Question: I am creating a nightly build powershell script for an android app. It will behave like this:
1. Get latest code from github
2. build the android .apk file
3. copy that apk file into a builds folder
This script will be run every night by a windows scheduled task.
I'm having trouble with automatically getting the latest code. I am being prompted for credentials. How can I write a nightly build script that includes my credentials so that I dont have type them in every single time?

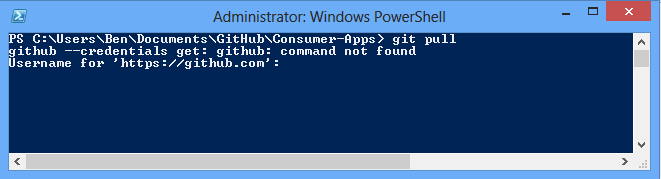
Answer: You can add a '_netrc' file in 'C:\Users\Ben' with your credentials in it:
'''
machine github.com
login yourGitHUbLogin
password yourGitHubPassword
'''
See "<URL>".
If the idea of leaving your credential in plain text doesn't seem a good one, you can <URL>.